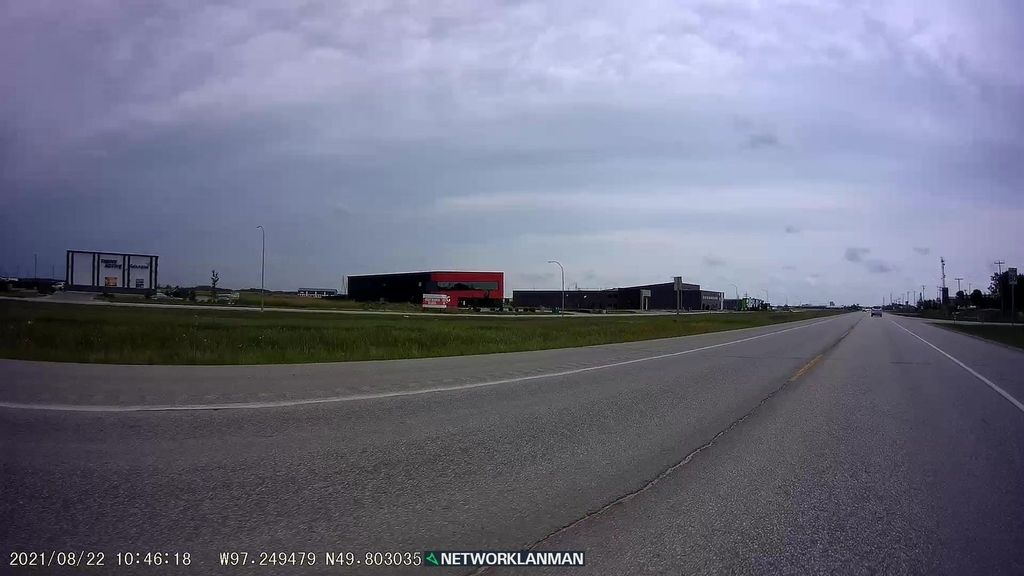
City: winnipeg